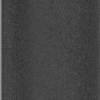
Label: dusty